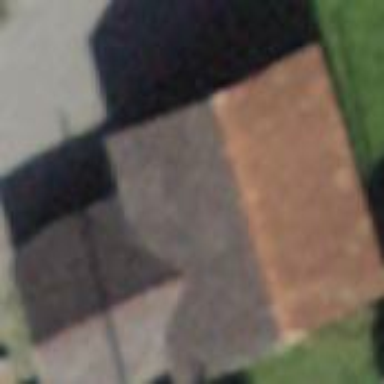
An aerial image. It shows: Barn.